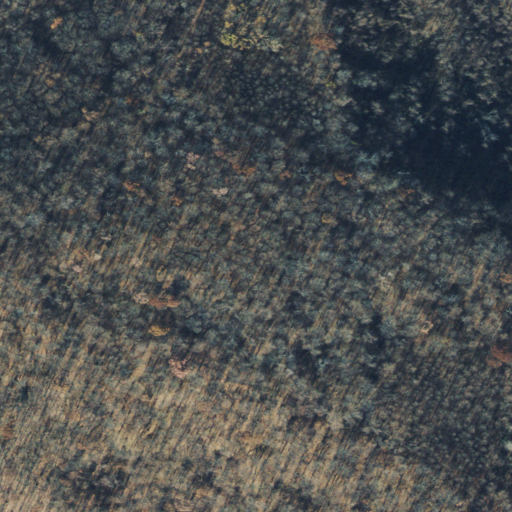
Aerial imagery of mountain in Ohio named Smith Hill containing only deciduous forest